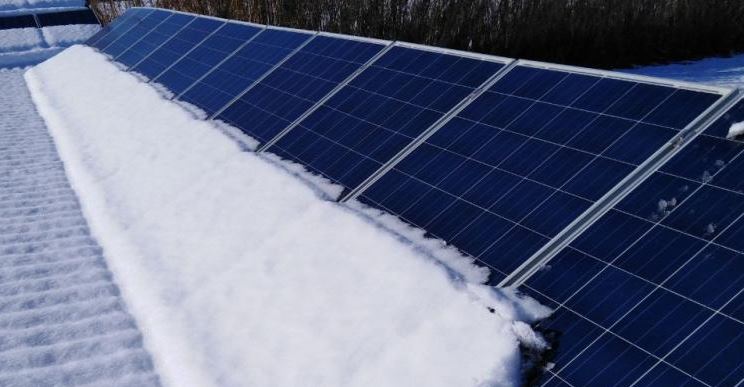
Label: Snow-Covered